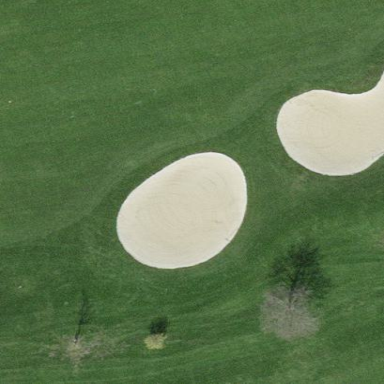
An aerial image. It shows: Sand bunker on golf course.